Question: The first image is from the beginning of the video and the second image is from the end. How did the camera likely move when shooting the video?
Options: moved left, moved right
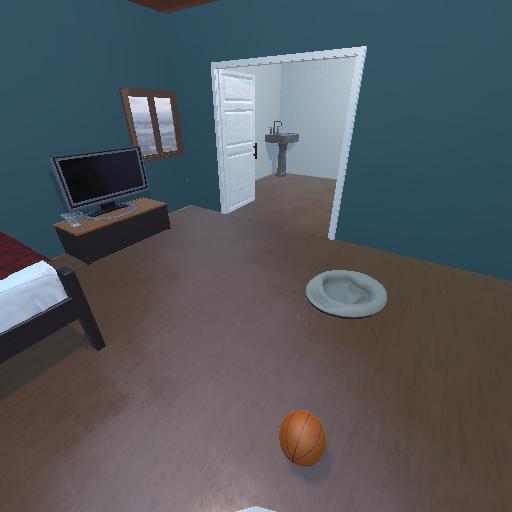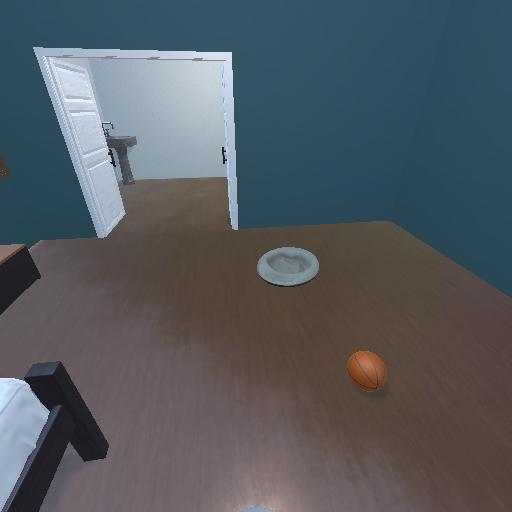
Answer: moved left